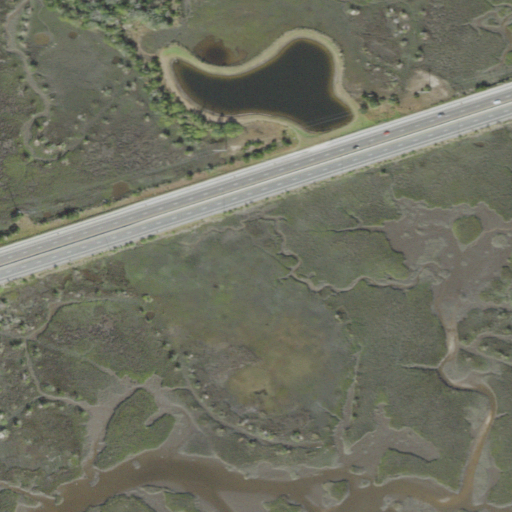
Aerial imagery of island in Florida named Boathouse Islands containing herbaceous wetlands, medium intensity development, open development, low intensity development, barren land, high intensity development, and woody wetlands